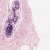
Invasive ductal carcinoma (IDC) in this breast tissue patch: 0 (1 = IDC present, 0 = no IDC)